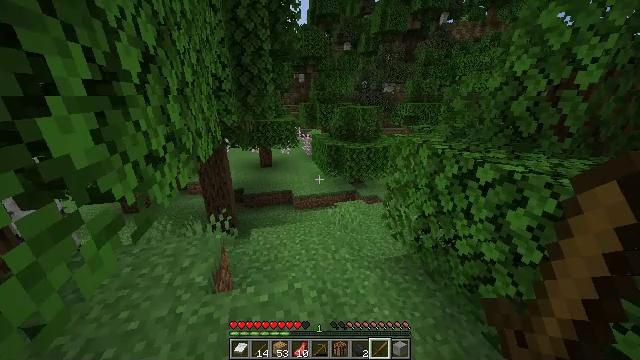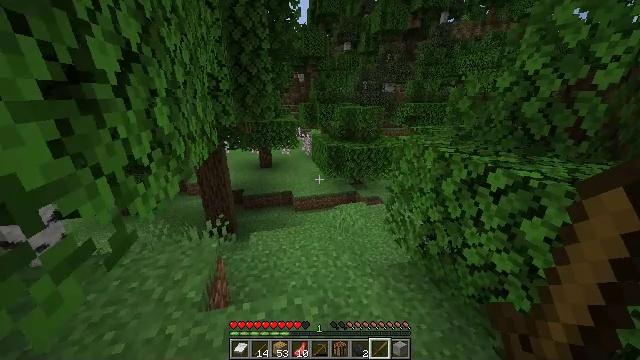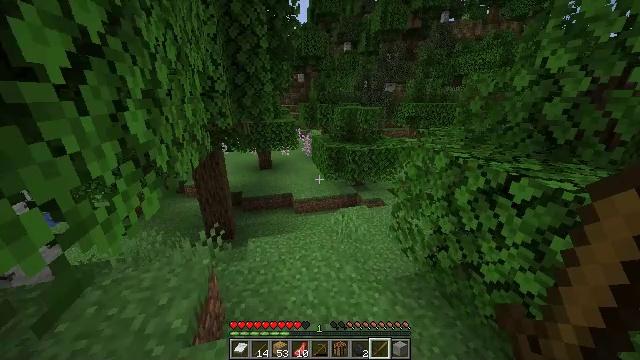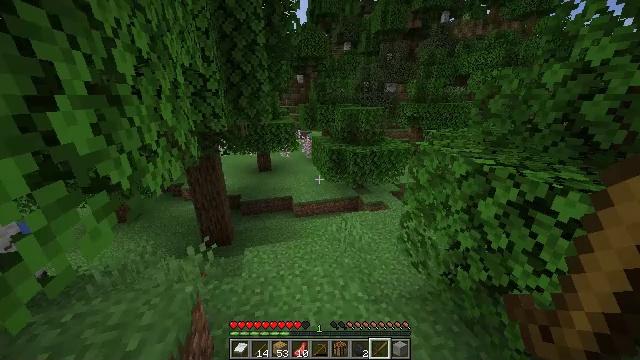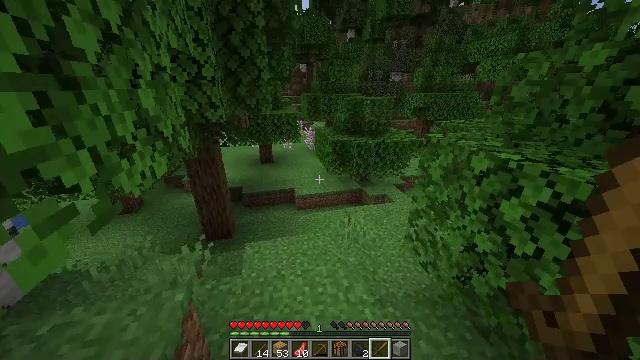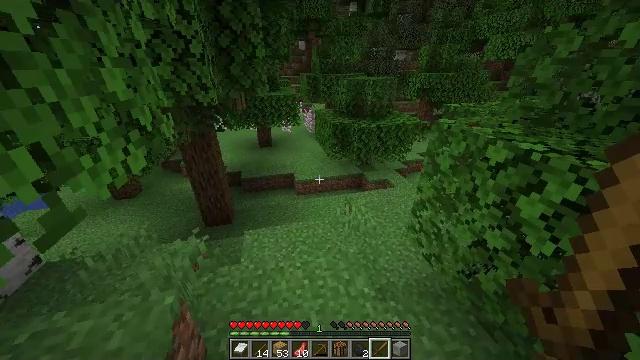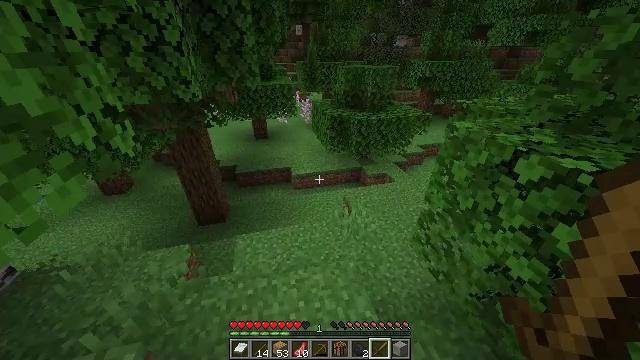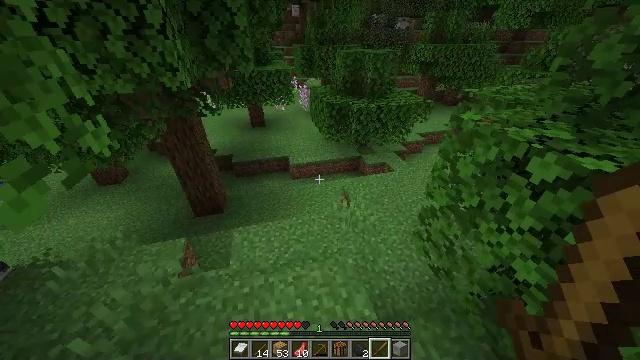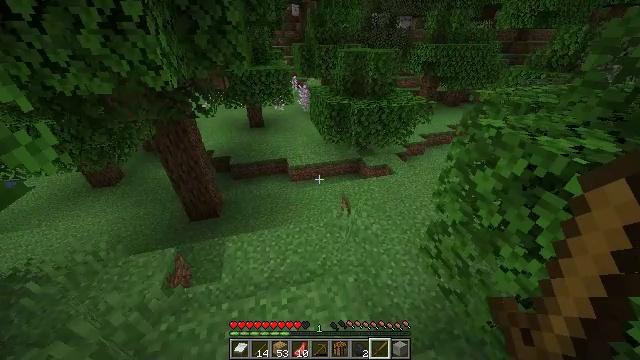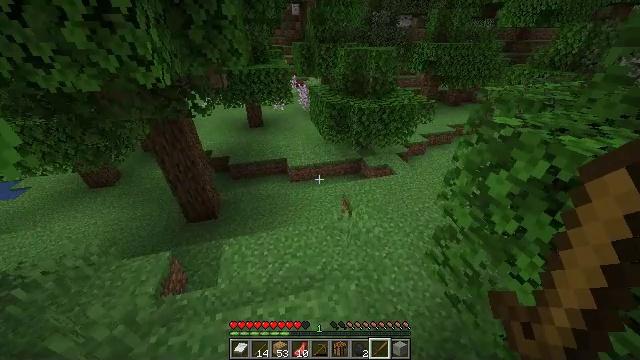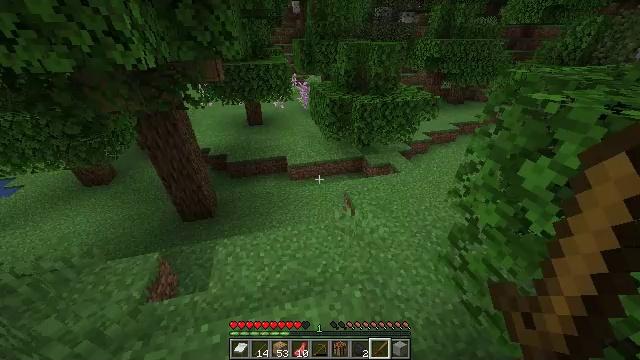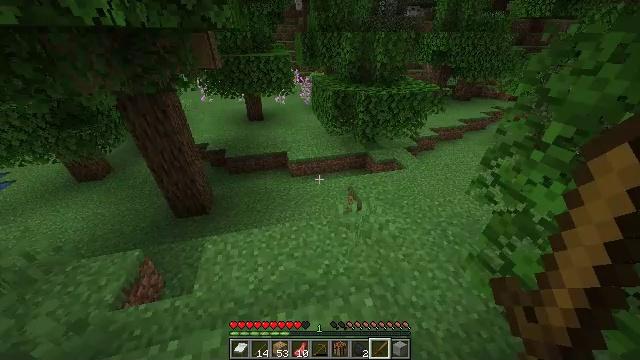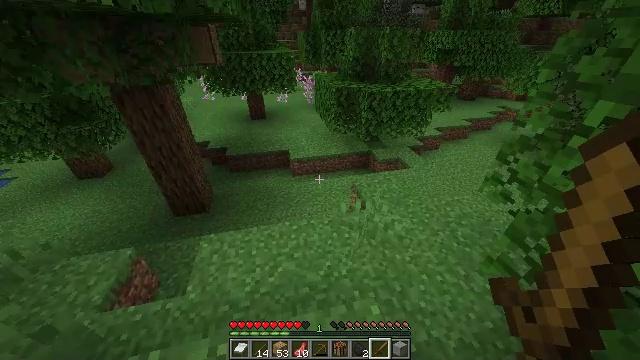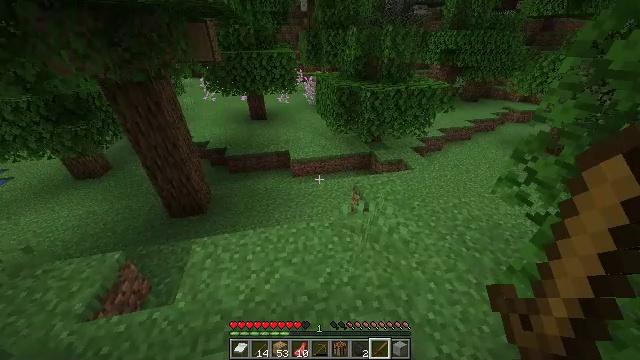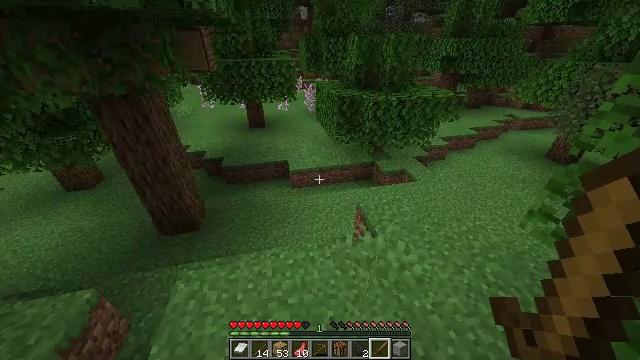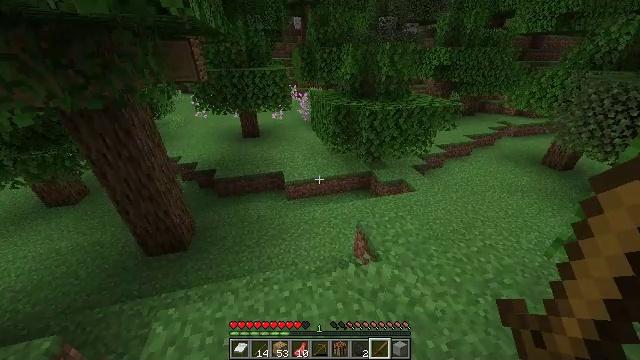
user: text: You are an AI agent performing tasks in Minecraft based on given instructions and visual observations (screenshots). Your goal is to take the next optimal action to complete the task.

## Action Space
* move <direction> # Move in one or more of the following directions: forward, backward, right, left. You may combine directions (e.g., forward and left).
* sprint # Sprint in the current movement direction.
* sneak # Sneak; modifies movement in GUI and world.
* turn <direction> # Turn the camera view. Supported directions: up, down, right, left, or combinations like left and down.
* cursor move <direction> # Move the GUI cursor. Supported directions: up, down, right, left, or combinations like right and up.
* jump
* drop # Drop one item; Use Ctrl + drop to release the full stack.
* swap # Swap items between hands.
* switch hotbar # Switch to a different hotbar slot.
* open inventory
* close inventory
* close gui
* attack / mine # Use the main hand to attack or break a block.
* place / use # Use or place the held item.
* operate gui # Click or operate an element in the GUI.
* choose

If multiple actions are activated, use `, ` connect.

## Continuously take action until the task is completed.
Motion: motion action
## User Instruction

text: Gather bee nest from a tree in the forest.
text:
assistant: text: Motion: move forward, sprint
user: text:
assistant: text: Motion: move forward, sprint
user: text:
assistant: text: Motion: move forward, sprint
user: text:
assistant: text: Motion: move forward, sprint, turn down
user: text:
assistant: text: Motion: move forward, sprint, turn down
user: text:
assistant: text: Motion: move forward, sprint, turn down
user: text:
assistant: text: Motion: move forward, sprint, turn down
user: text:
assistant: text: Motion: move forward, sprint
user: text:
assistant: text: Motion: move forward, sprint
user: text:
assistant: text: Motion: move forward, sprint
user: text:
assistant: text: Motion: move forward, sprint
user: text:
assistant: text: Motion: move forward, sprint
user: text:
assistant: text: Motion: move forward, sprint
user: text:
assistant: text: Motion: move forward, sprint, turn up
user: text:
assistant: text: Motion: move forward, sprint, turn right and up
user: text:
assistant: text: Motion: move forward, sprint, turn right and up
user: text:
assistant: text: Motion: move forward, sprint, turn right
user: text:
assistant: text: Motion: move forward, sprint, turn right
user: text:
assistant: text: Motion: move forward, sprint, turn right
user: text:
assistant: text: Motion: move forward, sprint, turn right
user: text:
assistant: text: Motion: move forward, sprint, turn right
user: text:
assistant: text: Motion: move forward, sprint
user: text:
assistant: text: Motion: move forward, sprint
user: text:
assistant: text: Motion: move forward, sprint, turn right
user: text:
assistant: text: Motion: move forward, sprint, turn right and up
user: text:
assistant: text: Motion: move forward, sprint, turn right and up
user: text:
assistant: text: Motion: move forward, sprint, turn right and up
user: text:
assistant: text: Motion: move forward, sprint, turn right
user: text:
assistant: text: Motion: move forward, sprint
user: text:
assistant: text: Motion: move forward, sprint, turn right